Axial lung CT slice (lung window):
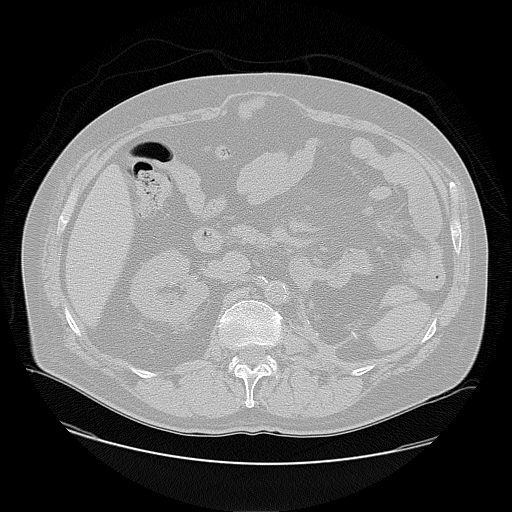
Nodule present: no